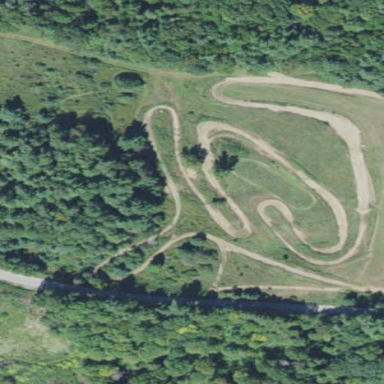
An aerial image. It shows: Motocross pitch for leisure land sports.